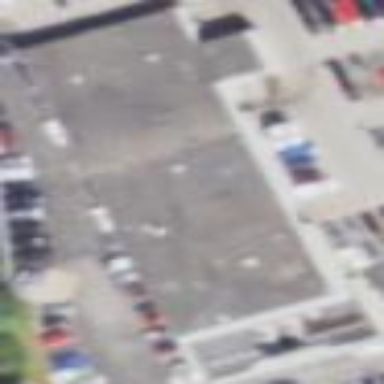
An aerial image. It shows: Retail building with car shop.